Question:
I have a nested view for my menu, which is a directive that adds classes & functionality to it, namely collapse/suppress. The items in the menu can change to a different collection should one of those links have that functionality. My problem occurs after the menu is repopulated as it loses the collapse/expand as well as click functionality. I am sure it is a matter to be handled in the $changeState event in my LayoutCtrl but I haven't found a way to re-instate the functionality from the directive:
Any help on how to re-instate the collapse and click events on a menu re-population would be appreciated.
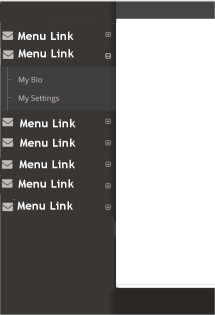
Answer: I found the solution thru a $watch event:
'''
<ul data-anu-menu="" menu-items="layout.menuItems">
scope:{
menuItems: '='
},
link: function (scope, element, attrs) {
scope.$watch('menuItems', function (val1, val2) {
if (val1.length != val2.length) {
$timeout(processMenu, 0);
}});
'''